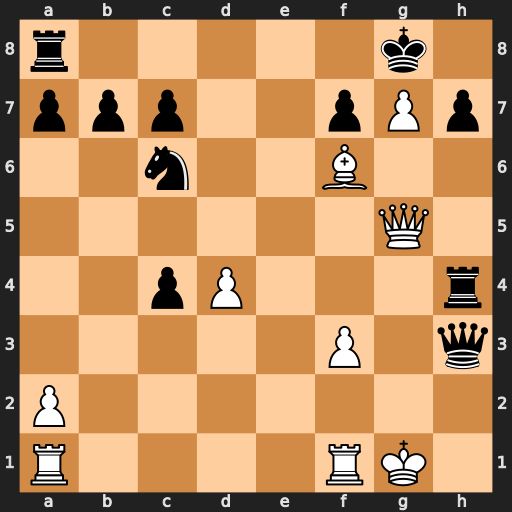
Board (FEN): r5k1/ppp2pPp/2n2B2/6Q1/2pP3r/5P1q/P7/R4RK1
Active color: w
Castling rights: -
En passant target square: -
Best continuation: Qxh4 Qxh4 Bxh4